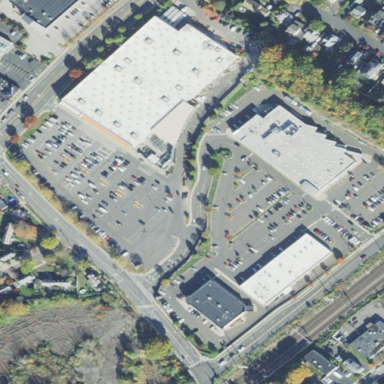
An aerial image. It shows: Retail area.